Field crop: maize
Growth stage: 2
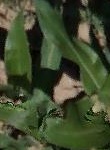
Species: maize